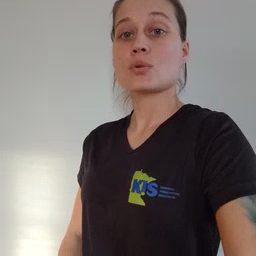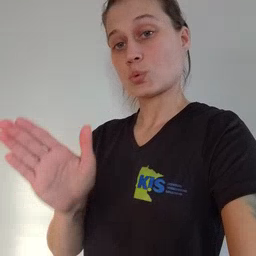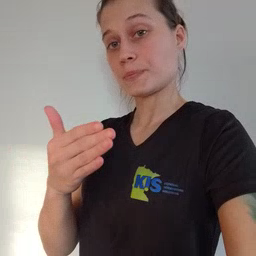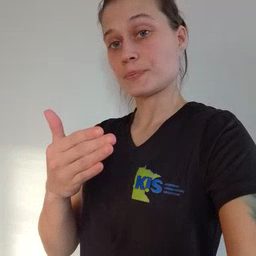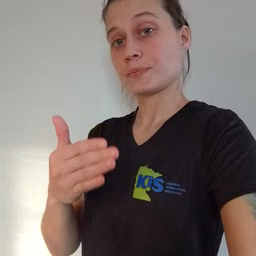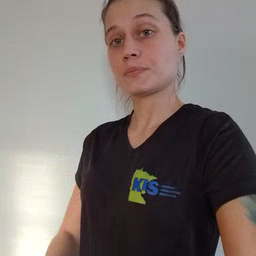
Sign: room